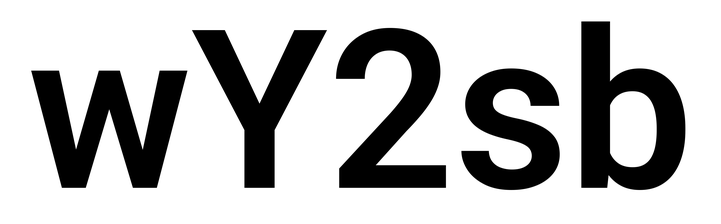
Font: Roboto_SemiBold